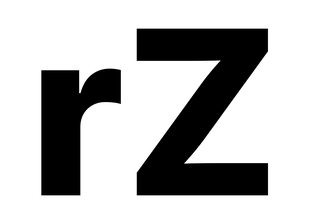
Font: Inter_ExtraBold